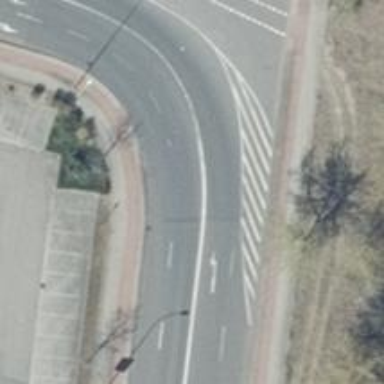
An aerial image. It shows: Tertiary road with asphalt surface.